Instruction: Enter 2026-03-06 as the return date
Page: home
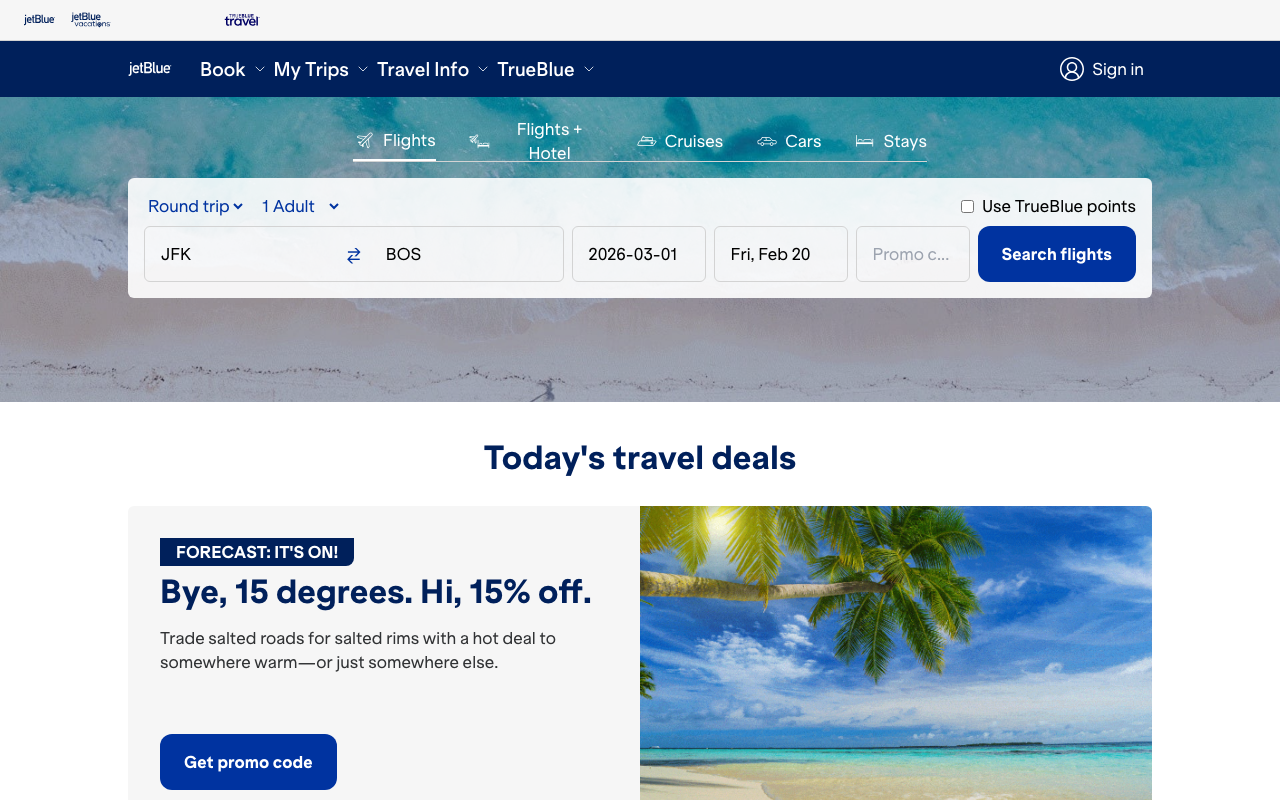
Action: type